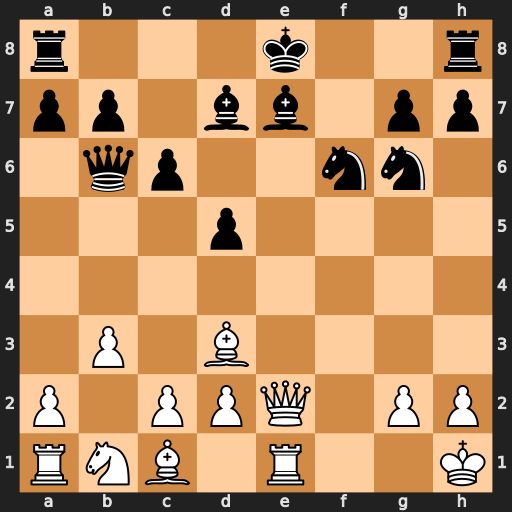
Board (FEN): r3k2r/pp1bb1pp/1qp2nn1/3p4/8/1P1B4/P1PPQ1PP/RNB1R2K
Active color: w
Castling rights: kq
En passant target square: -
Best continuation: Bxg6+ Kd8 Qxe7+